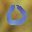
Label: 0